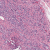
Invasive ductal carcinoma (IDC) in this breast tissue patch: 1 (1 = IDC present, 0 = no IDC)